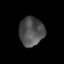
Tissue: lung
Cell type: Endothelial cells
Senescence score: 0.5539
Nuclear area (px): 706
Mean DAPI intensity: 77.565